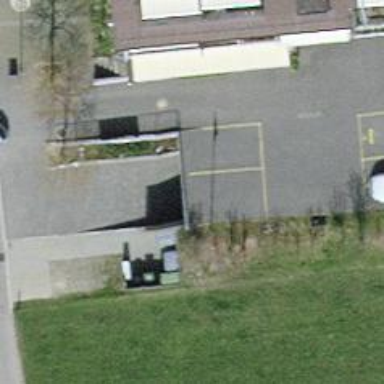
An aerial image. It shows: Parking entrance.